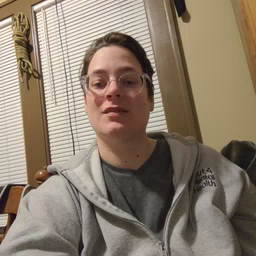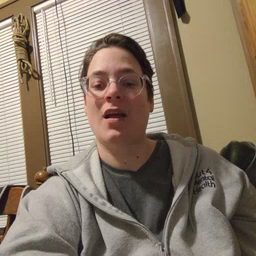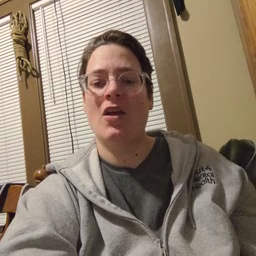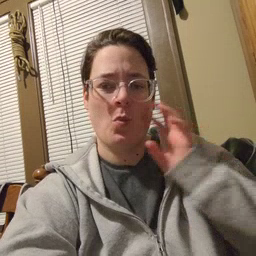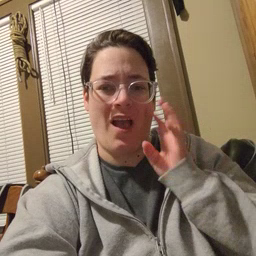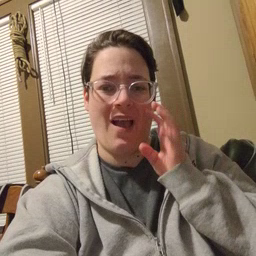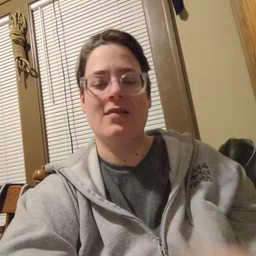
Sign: cry